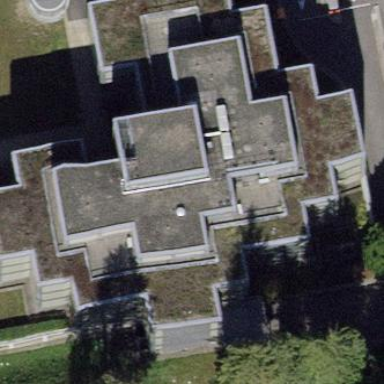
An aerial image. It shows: Office building with tile roof.